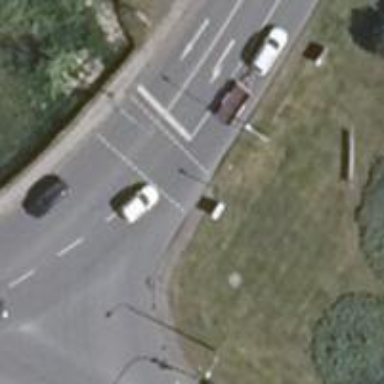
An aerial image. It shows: Traffic signals at road crossing.